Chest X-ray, PA view. Patient: 35 years old, sex F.
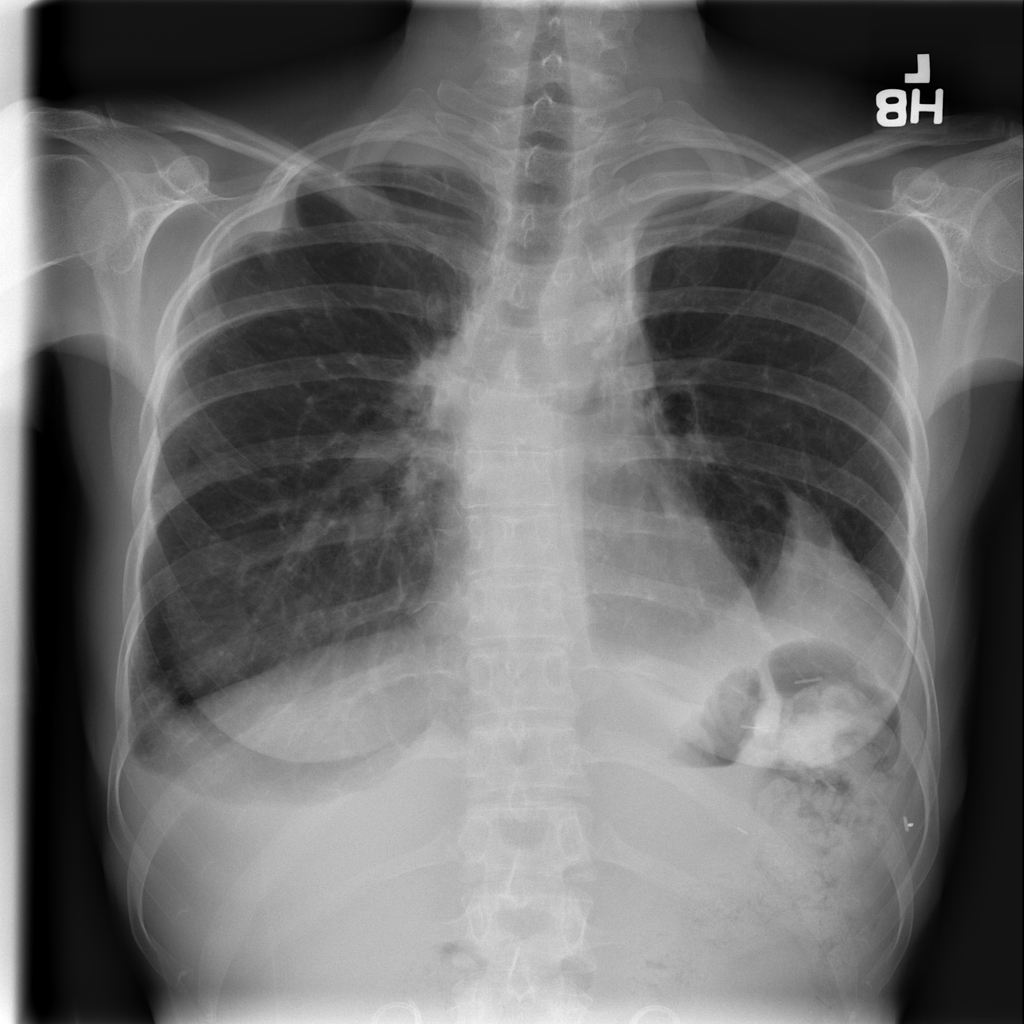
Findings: Fibrosis, Pleural_Thickening